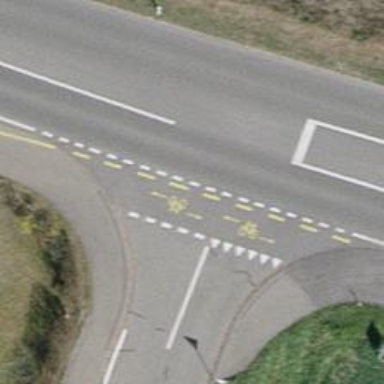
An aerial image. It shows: Marked crossing on asphalt cycleway road.